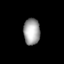
Tissue: lung
Cell type: T cells
Senescence score: 0.2219
Nuclear area (px): 424
Mean DAPI intensity: 163.281